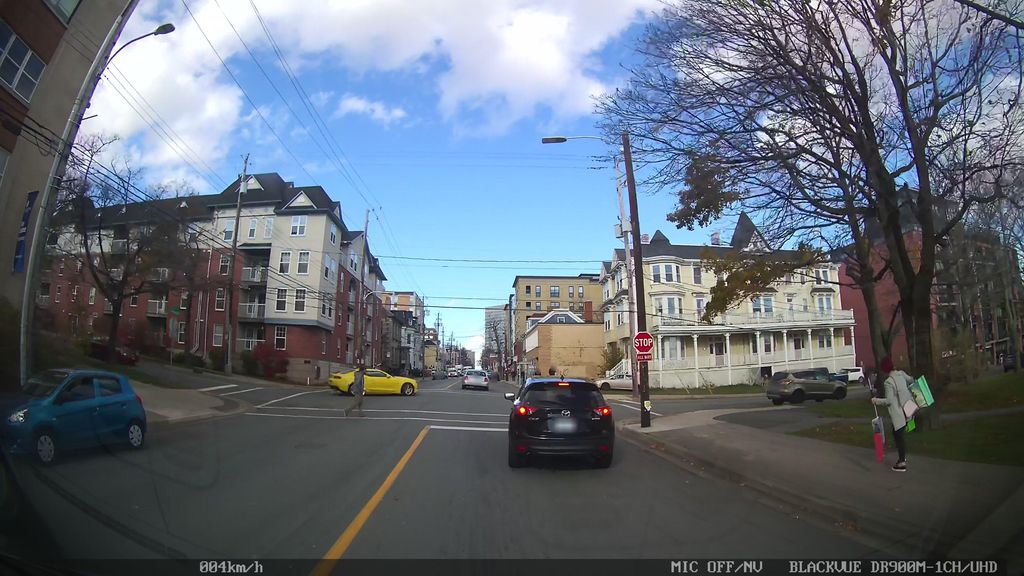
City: halifax